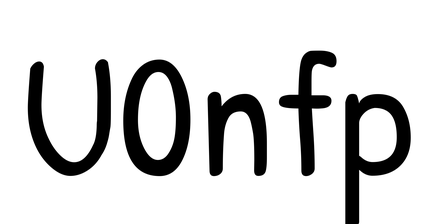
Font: PatrickHand-Regular